Field crop: tomato
Growth stage: 2
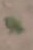
Species: solanum